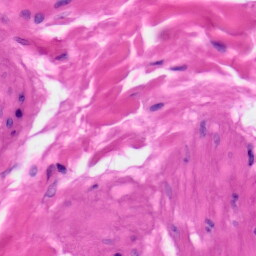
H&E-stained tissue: Skin